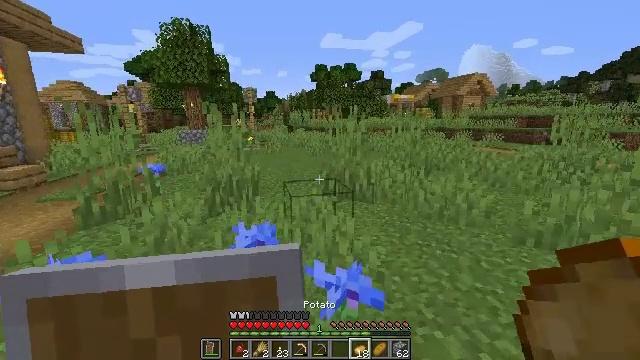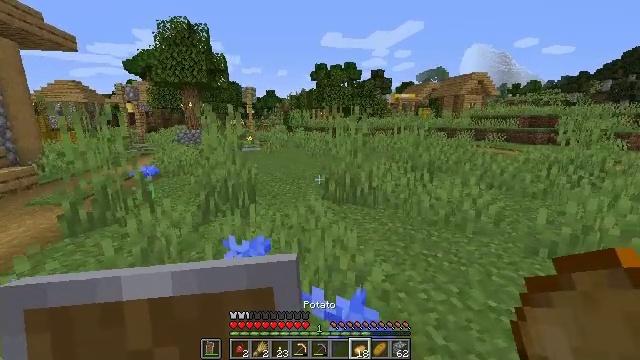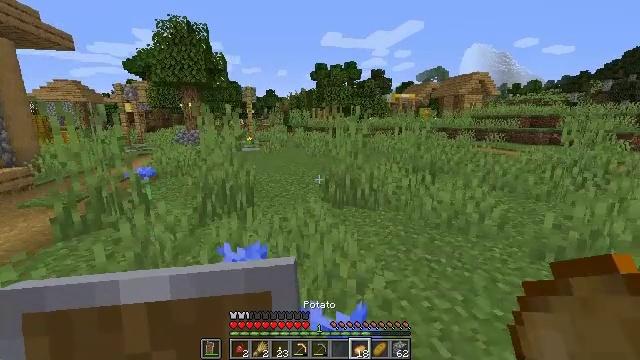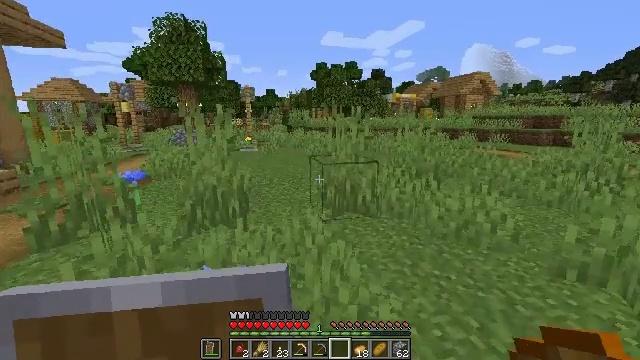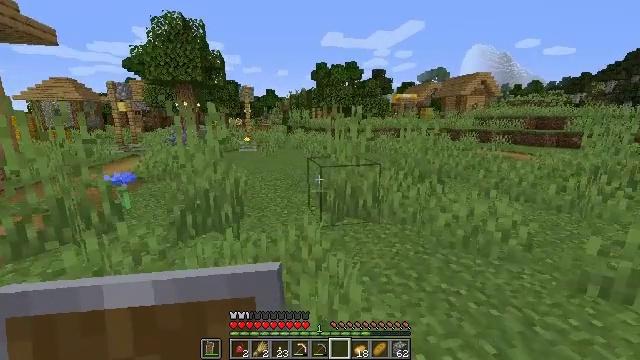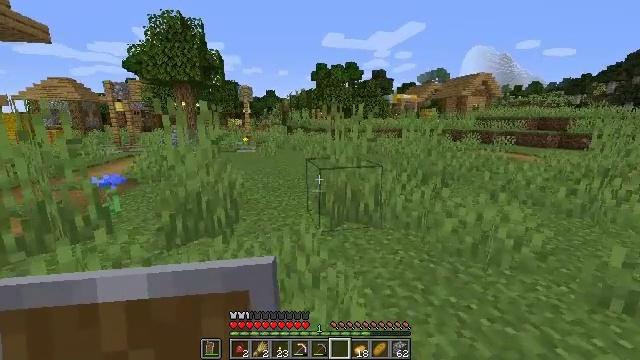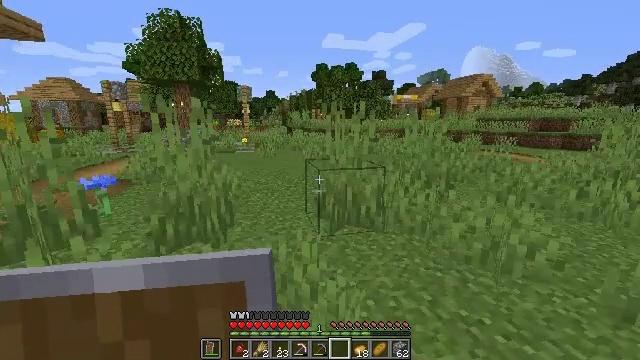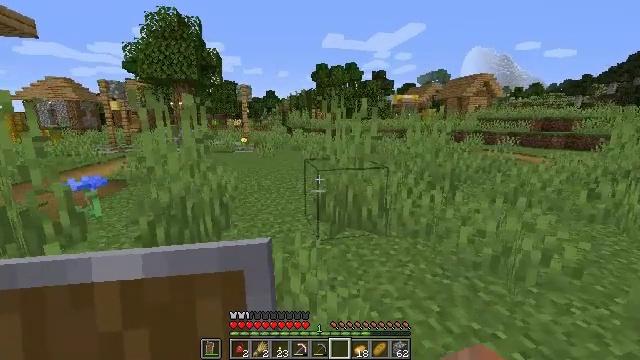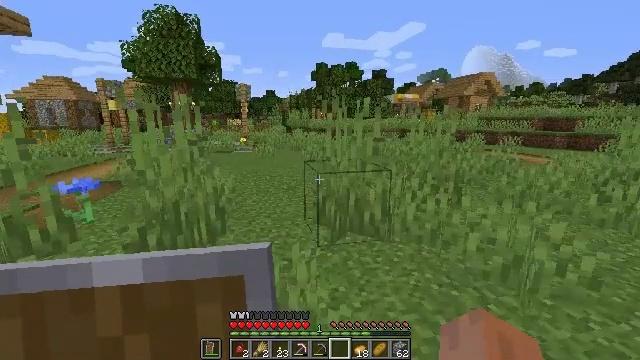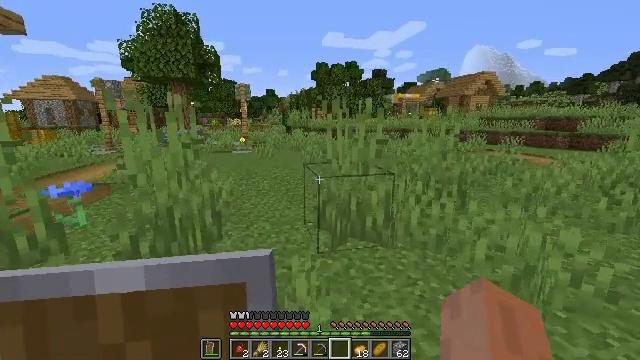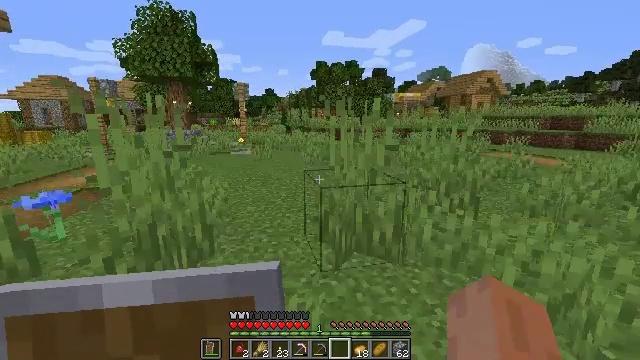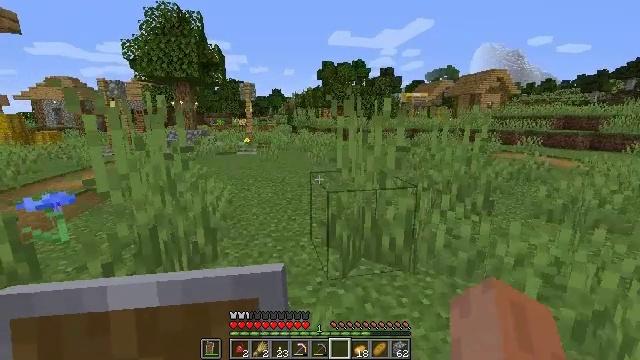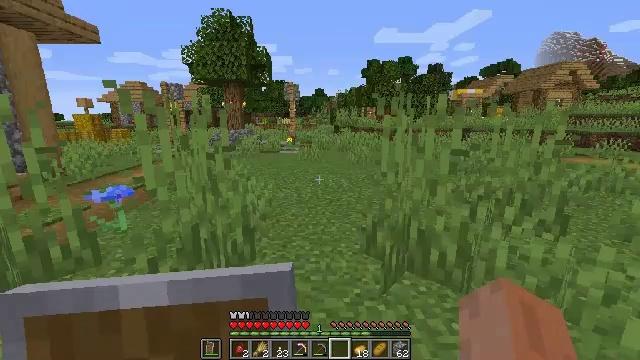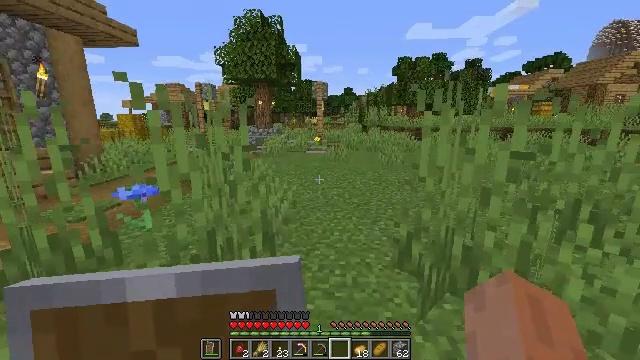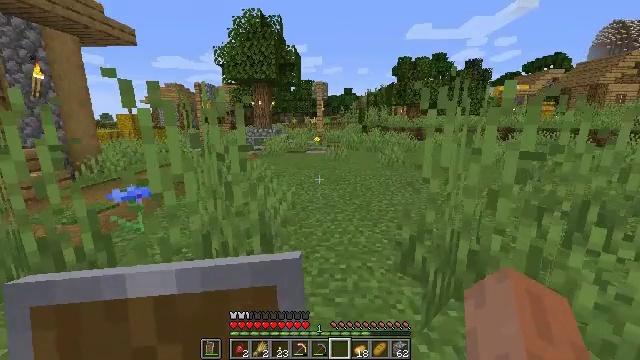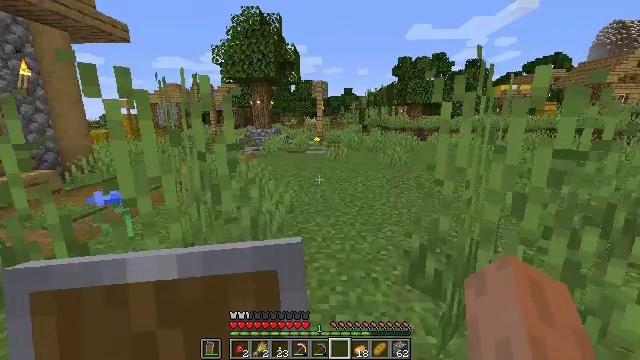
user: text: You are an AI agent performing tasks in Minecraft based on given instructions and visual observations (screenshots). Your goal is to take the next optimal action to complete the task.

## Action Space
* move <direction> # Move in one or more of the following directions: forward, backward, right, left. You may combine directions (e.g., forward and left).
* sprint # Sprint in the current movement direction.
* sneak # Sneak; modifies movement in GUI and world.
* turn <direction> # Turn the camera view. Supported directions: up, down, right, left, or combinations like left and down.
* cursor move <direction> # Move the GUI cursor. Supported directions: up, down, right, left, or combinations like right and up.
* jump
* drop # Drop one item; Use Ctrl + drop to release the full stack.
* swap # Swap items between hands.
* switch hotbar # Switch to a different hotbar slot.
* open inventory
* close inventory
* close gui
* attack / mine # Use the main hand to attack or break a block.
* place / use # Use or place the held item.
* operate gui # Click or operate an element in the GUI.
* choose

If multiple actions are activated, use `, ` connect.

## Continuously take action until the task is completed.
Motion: motion action
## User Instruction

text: Gather oak logs from trees.
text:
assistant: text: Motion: move forward
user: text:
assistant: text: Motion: move forward
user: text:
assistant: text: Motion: move forward
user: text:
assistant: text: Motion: move forward
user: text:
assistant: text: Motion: move forward
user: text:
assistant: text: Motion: move forward
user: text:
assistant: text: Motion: move forward
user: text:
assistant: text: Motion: move forward
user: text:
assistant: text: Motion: move forward
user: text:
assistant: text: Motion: move forward
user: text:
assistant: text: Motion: move forward, turn left
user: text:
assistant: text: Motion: move forward, turn left
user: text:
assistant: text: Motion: move forward, turn left
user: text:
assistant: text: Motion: move forward
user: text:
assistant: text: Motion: move forward
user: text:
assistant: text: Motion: move forward
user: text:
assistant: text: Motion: move forward, turn left
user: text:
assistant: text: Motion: move forward, turn left
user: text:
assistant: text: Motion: move forward, turn left
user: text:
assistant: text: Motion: move forward
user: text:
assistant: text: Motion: move forward
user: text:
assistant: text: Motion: move forward
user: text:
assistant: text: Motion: move forward
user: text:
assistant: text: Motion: move forward
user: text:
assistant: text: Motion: move forward
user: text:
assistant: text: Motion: move forward
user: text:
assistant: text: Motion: move forward
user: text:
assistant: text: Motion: move forward
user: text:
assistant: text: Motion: move forward
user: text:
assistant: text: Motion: move forward